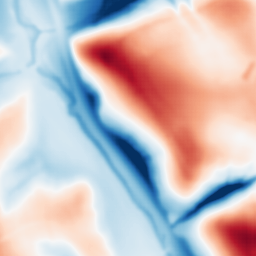
Category: multiscale
Decomposition family: dog_multiscale
Decomposition parameters: sigma_ratio: 2
n_scales: 4
base_sigma: 2
Upsampling method: sinc_hamming
Upsampling parameters: scale: 4
kernel_size: 8
Upsampling scale: 4